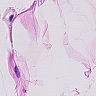
Metastatic tissue present: no